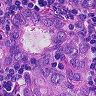
Metastatic tissue present: yes